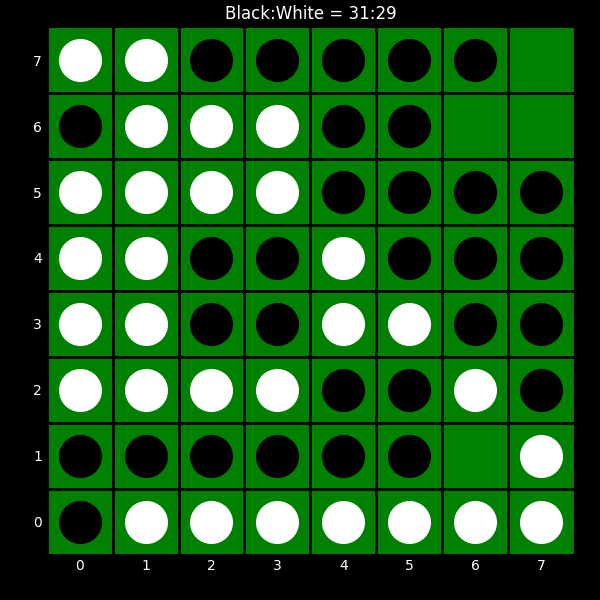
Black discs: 31
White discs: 29